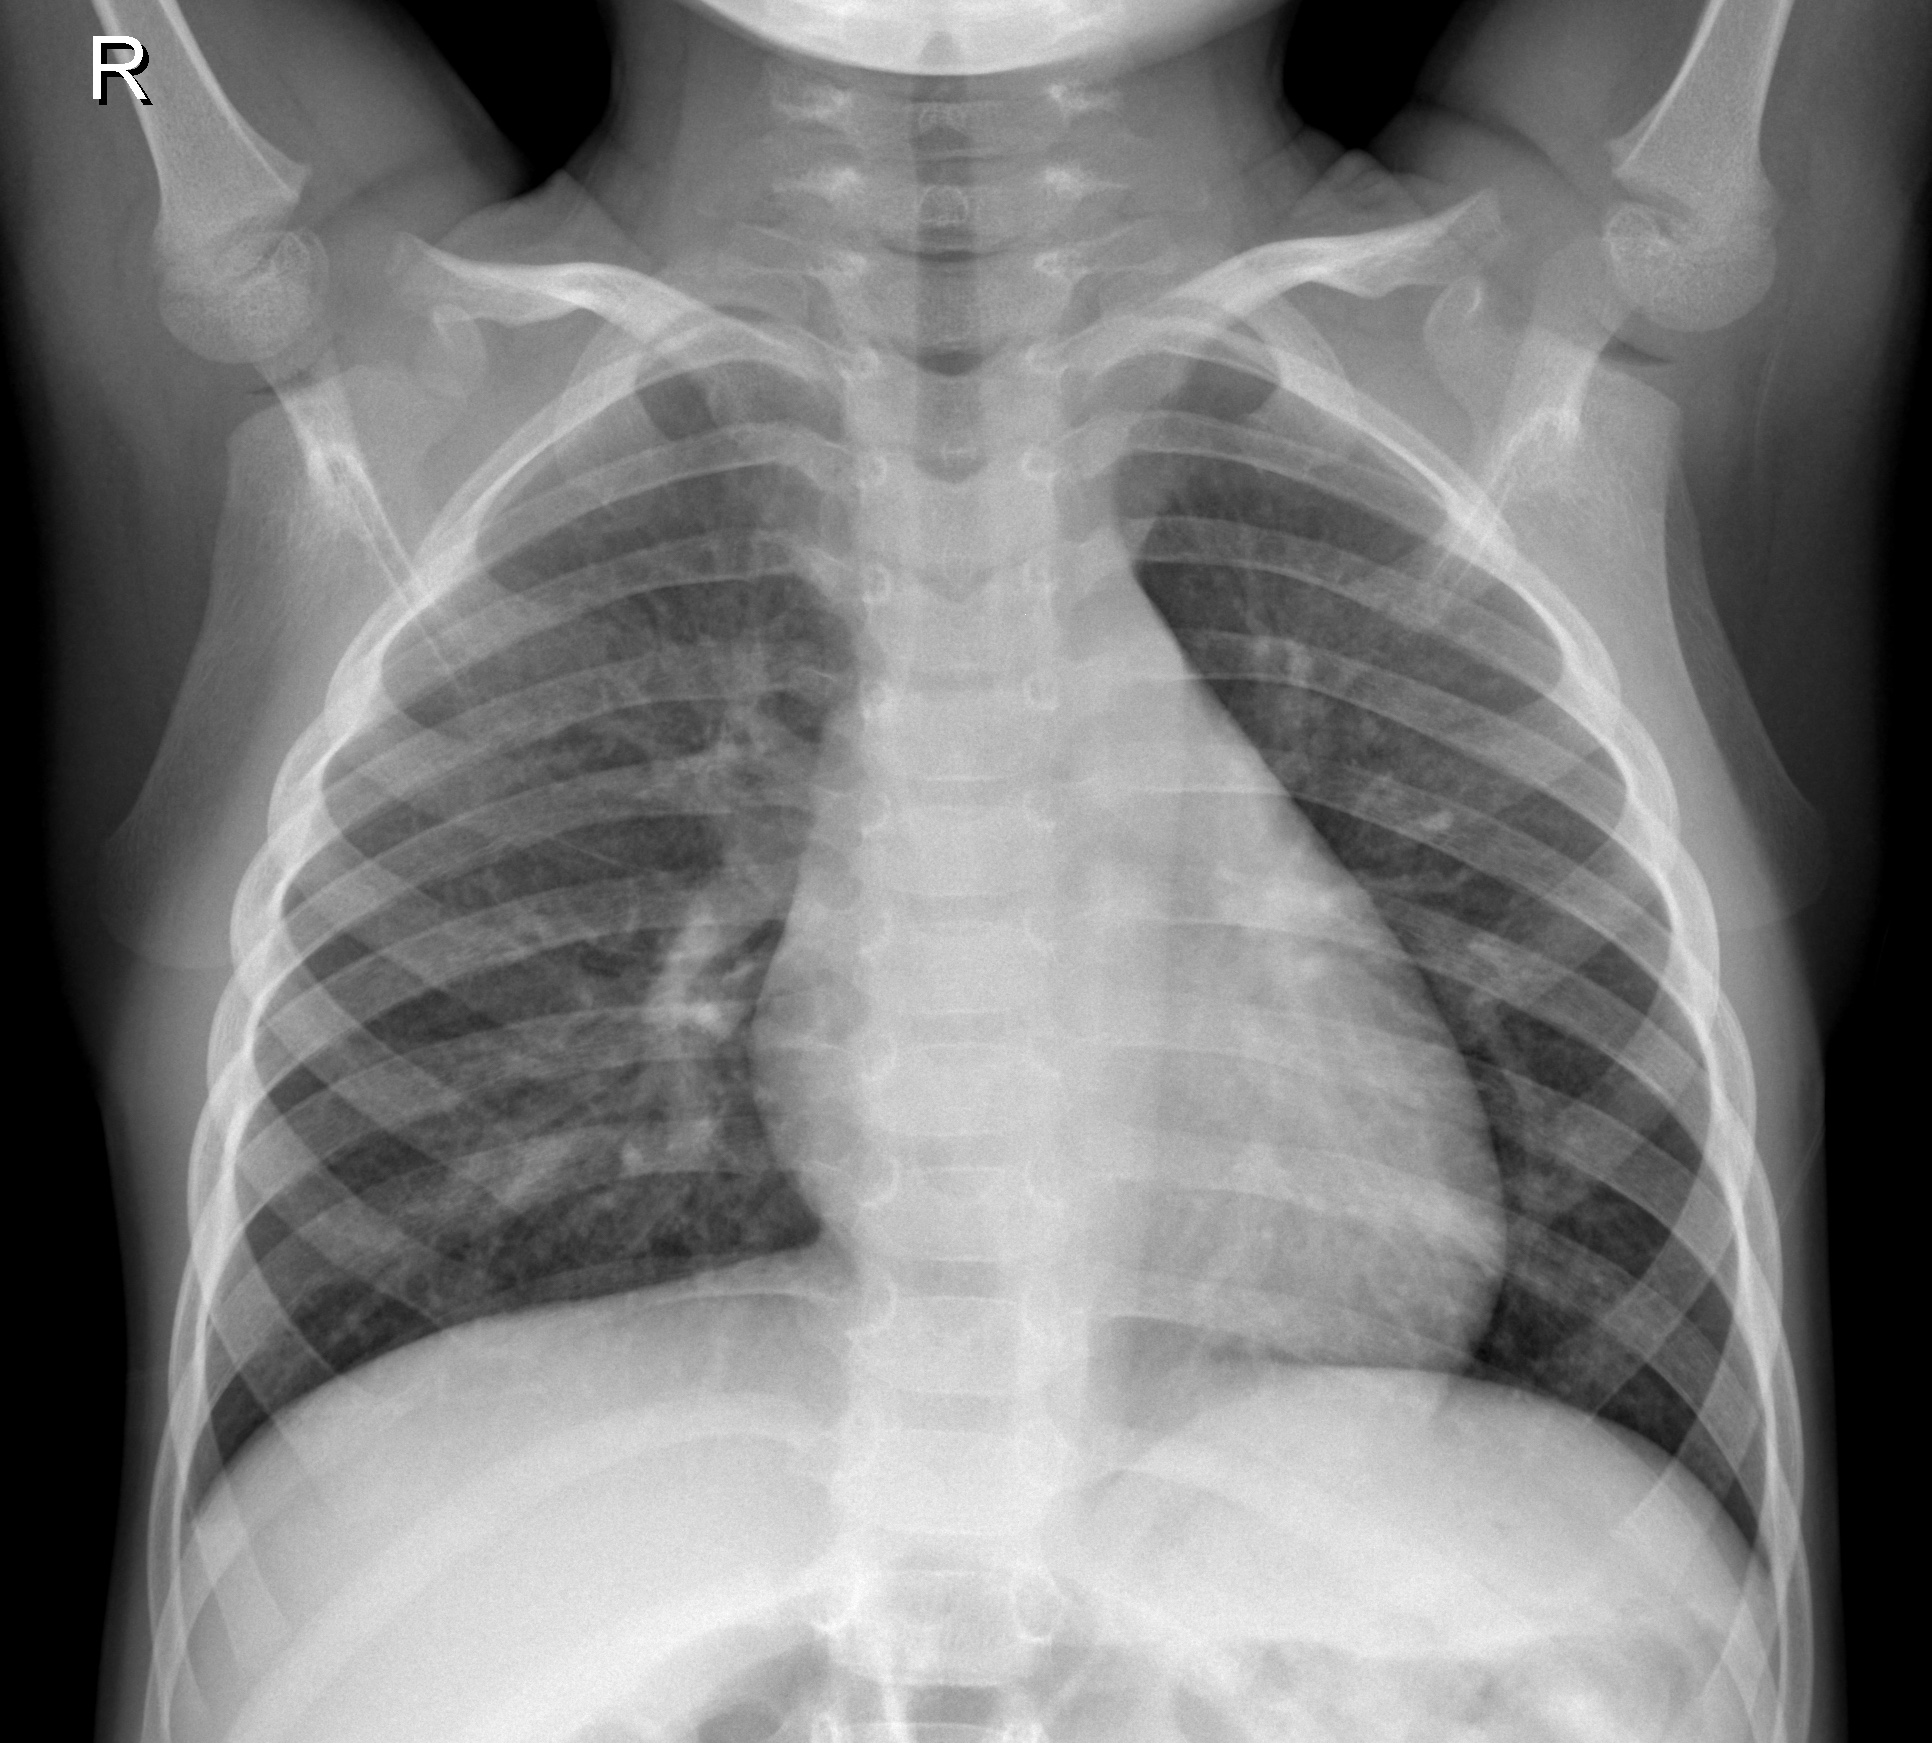
Diagnosis: NORMAL